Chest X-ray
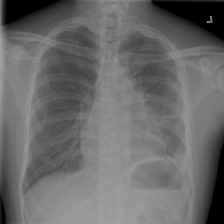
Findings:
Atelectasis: negative
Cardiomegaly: negative
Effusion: negative
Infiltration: negative
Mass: negative
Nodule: negative
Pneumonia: negative
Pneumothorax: negative
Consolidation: negative
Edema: negative
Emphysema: negative
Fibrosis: negative
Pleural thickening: negative
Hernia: negative